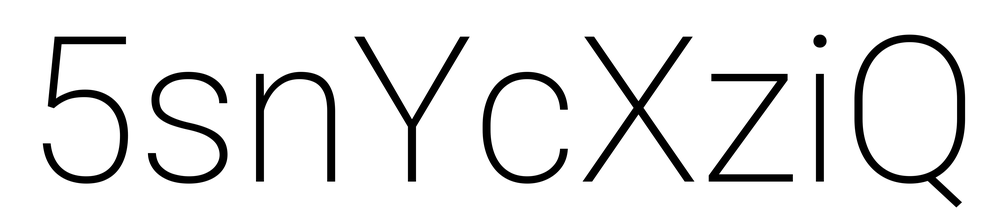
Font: Roboto_ExtraLight